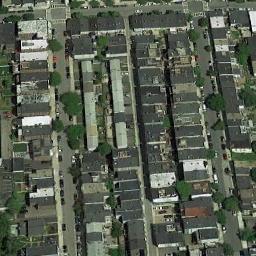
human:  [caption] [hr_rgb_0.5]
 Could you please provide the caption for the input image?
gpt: A dense residential area has lots of houses next to each other while some roads go through the residential area .

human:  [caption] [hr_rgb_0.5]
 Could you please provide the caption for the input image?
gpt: There are many roads and neatly arranged houses and trees in densely populated areas .

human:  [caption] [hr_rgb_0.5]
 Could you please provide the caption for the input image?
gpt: There is a winding road to the left of the residential area .

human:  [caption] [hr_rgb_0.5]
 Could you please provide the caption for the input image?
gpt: The dense residential is next to the road and some trees .

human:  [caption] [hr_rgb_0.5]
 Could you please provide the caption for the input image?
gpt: There are many black buildings on a dense residential area .